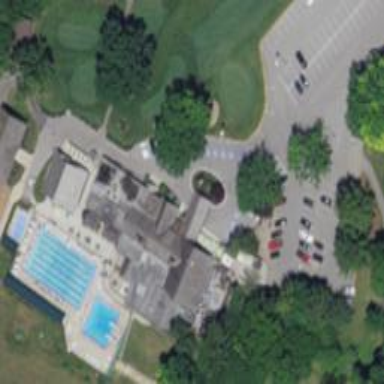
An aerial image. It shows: Clubhouse building associated with golf course.